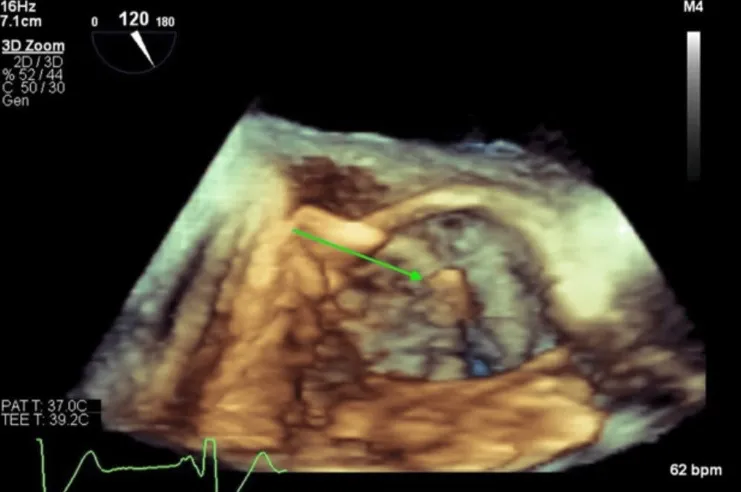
Mobile mass. 3D view of mobile mass taken from LVOT (green arrow). LVOT - left ventricular outflow tract.
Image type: radiology (ultrasound)